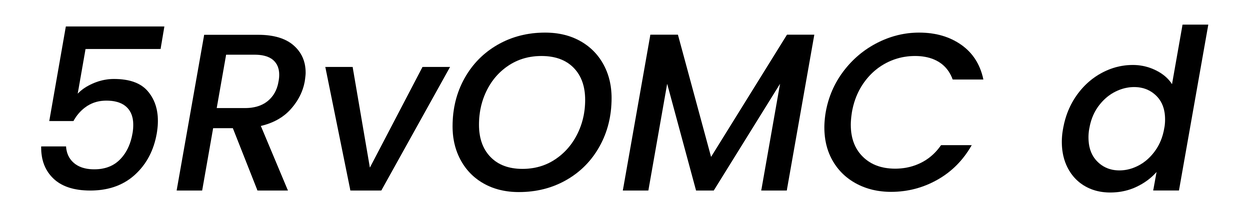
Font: Poppins-MediumItalic